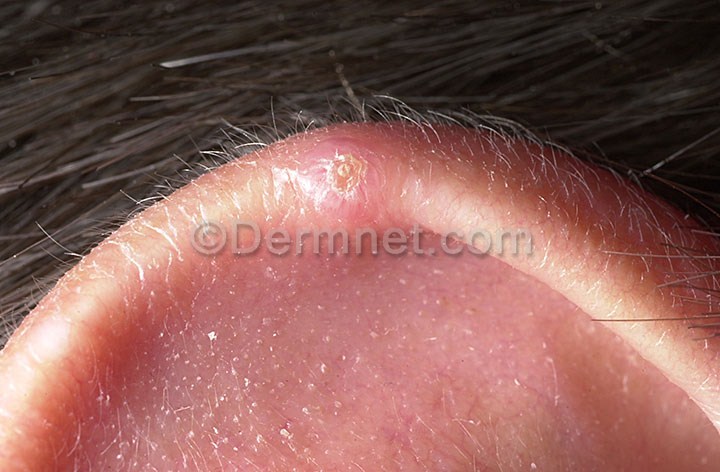
Disease: Seborrheic Keratoses and other Benign Tumors